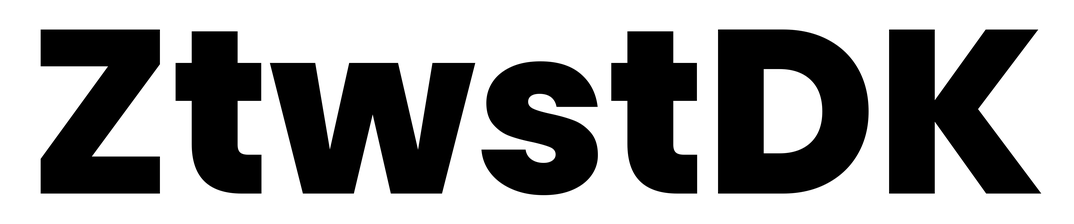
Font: Poppins-ExtraBold